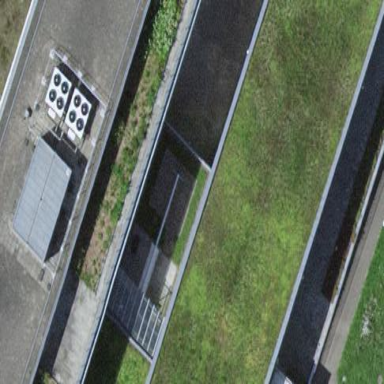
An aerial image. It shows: Building part with flat roof.